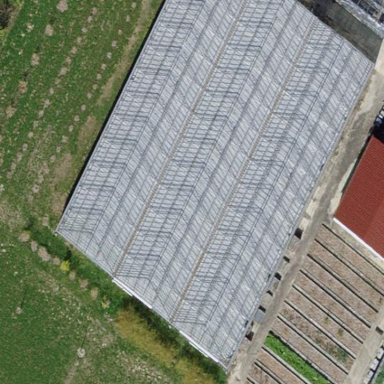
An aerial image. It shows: Greenhouse.